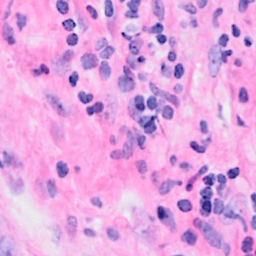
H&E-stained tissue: Breast